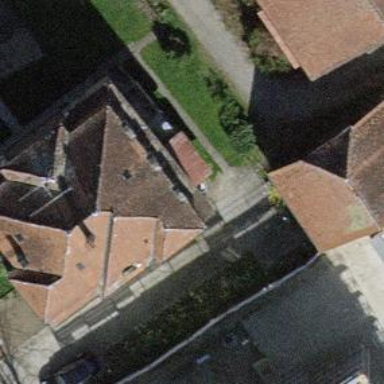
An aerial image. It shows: Detached building.